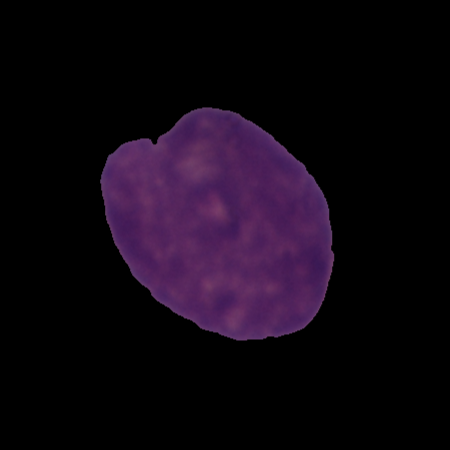
Label: cancer